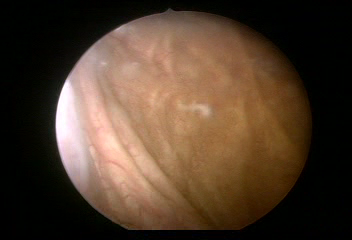
Modality: WLC
Class: Normal mucosa
Bladder cancer association: No